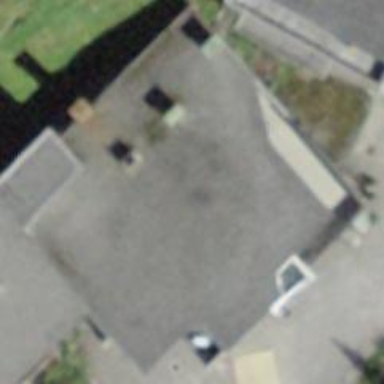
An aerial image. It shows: Flat-roofed building.